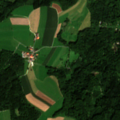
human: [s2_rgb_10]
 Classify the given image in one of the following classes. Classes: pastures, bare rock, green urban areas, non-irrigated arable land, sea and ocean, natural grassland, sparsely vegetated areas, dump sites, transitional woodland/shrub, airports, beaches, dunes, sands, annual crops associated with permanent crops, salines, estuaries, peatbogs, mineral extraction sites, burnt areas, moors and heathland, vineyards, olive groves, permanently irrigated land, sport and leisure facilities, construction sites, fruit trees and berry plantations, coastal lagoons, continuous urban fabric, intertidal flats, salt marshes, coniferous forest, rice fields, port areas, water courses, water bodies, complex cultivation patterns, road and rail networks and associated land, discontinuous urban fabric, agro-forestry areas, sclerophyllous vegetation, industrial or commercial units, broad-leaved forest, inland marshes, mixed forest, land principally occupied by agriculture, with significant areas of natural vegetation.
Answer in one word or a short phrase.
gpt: non-irrigated arable land, mixed forest